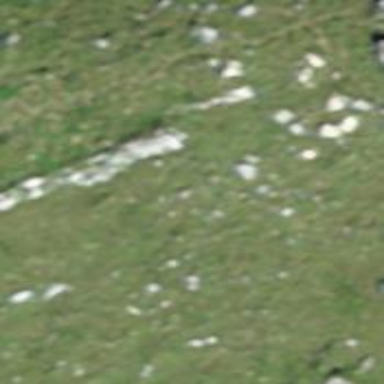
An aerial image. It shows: Dry stone wall barrier.